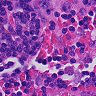
Metastatic tissue present: no